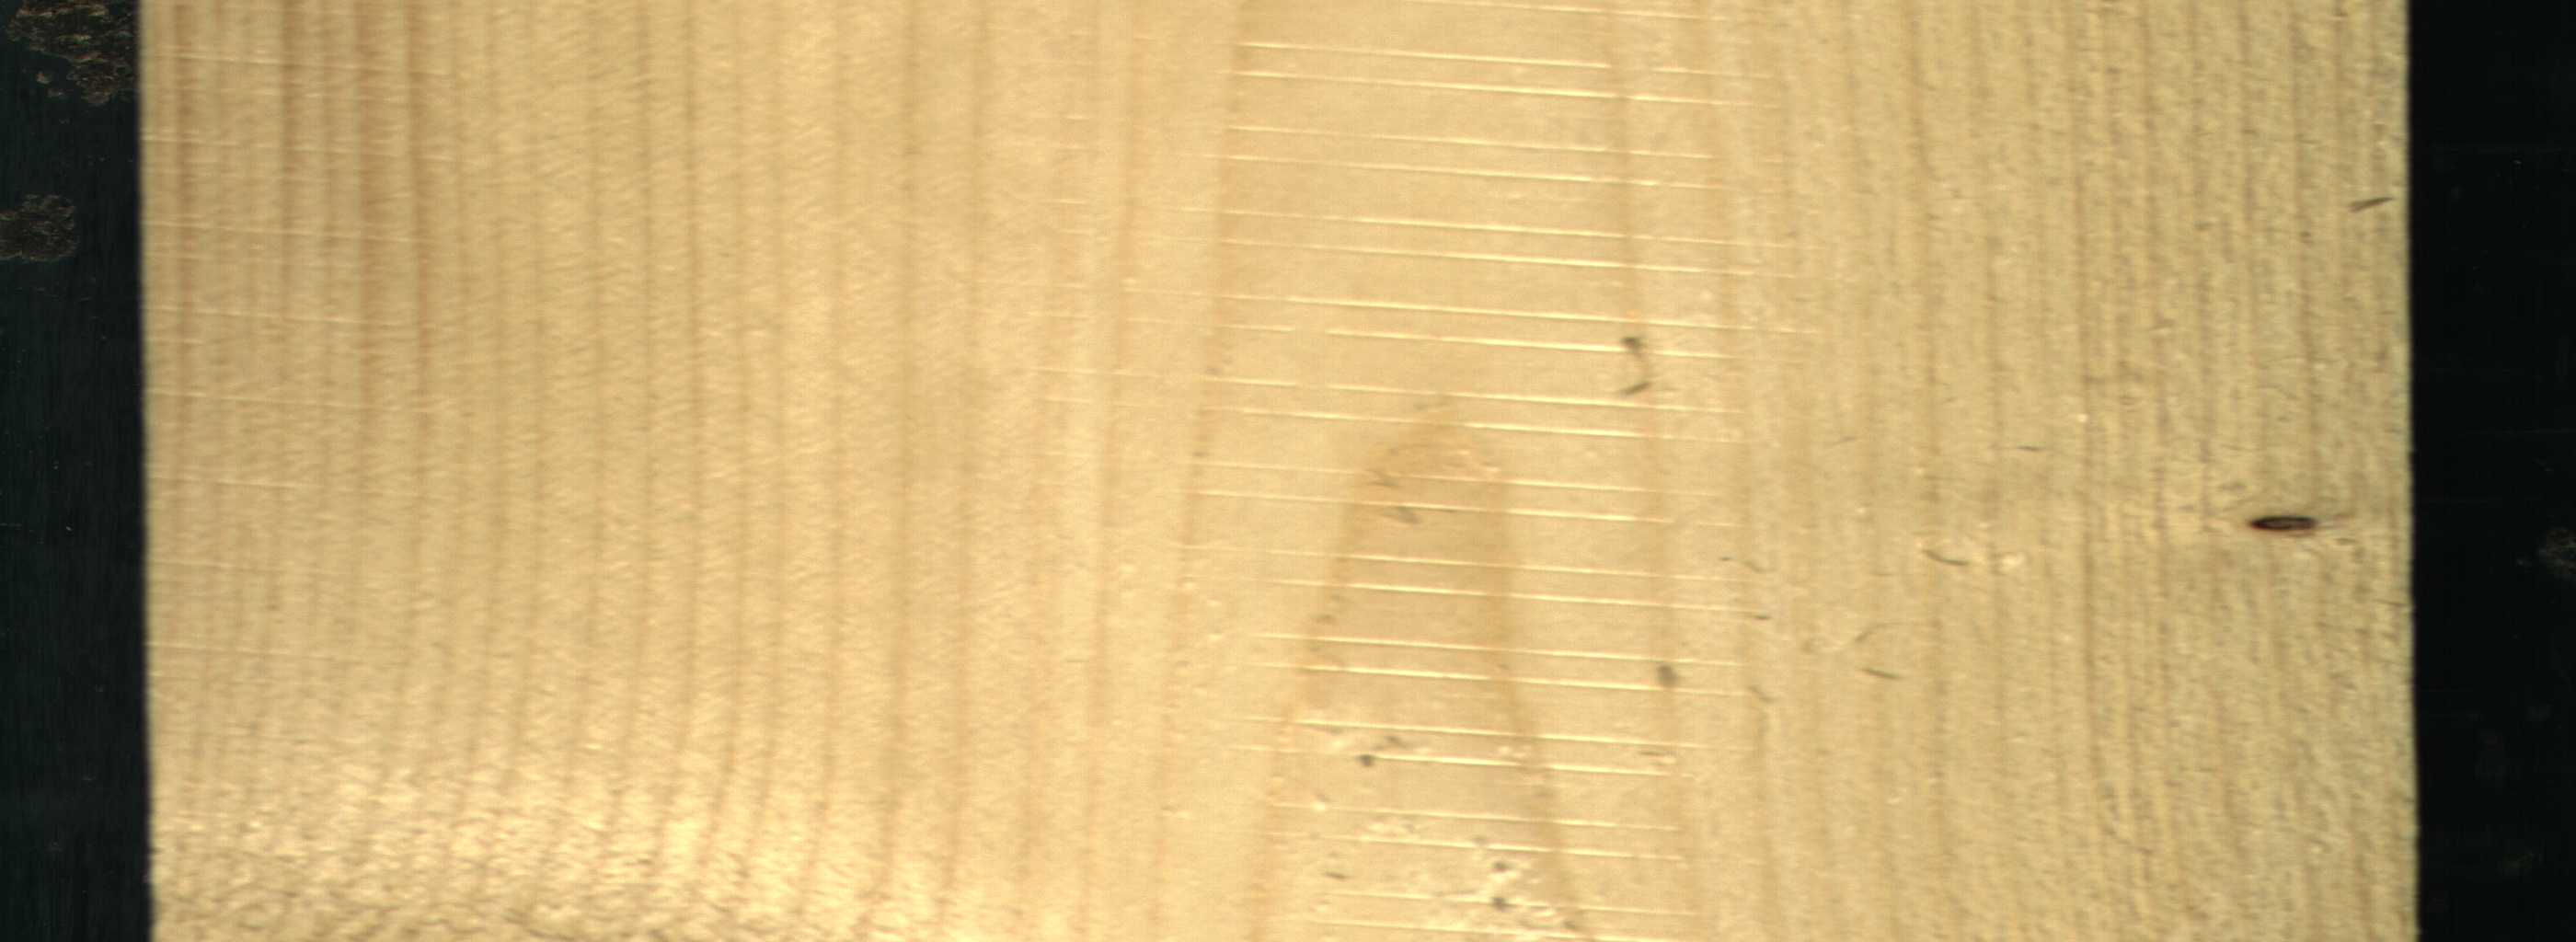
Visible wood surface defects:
Dead_Knot